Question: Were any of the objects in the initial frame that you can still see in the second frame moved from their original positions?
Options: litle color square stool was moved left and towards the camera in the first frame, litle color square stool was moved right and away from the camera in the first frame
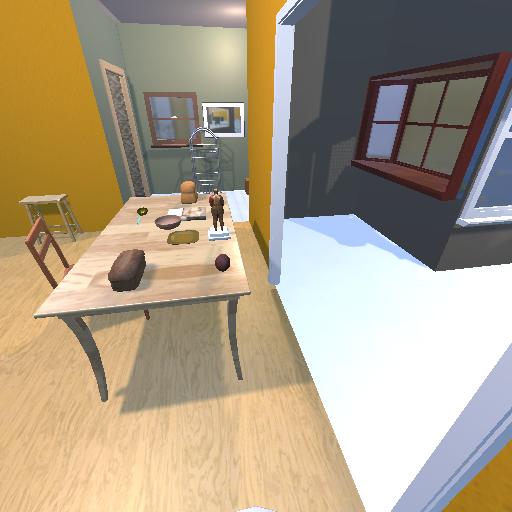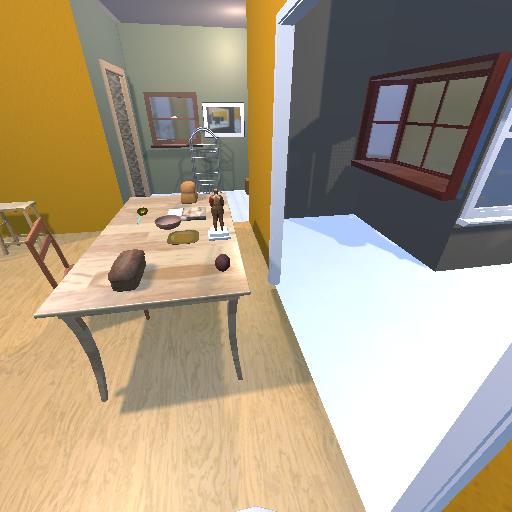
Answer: litle color square stool was moved left and towards the camera in the first frame